Chest X-ray. View position: PA
Patient age: 51
Patient sex: M
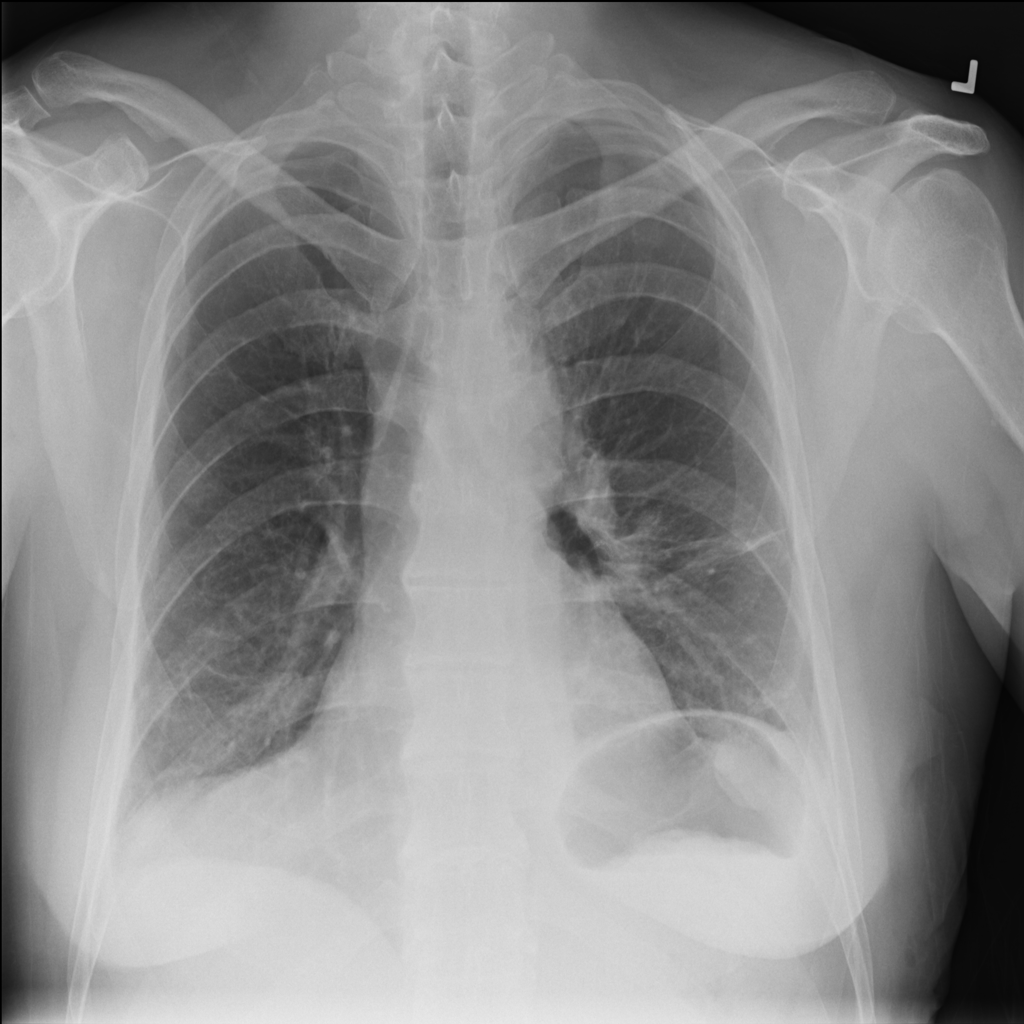
Finding: Pneumothorax